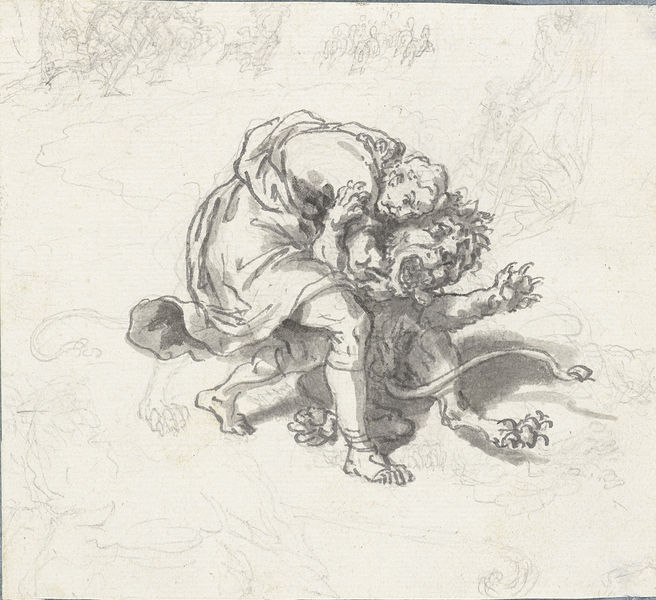
Titel: Telemachus doodt de leeuw
Künstler: Bernard Picart
Standort: Amsterdam
Institution: Rijksmuseum
Schlagwörter: homme, robe, roi, lion, crayon